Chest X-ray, PA view. Patient: 39 years old, sex M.
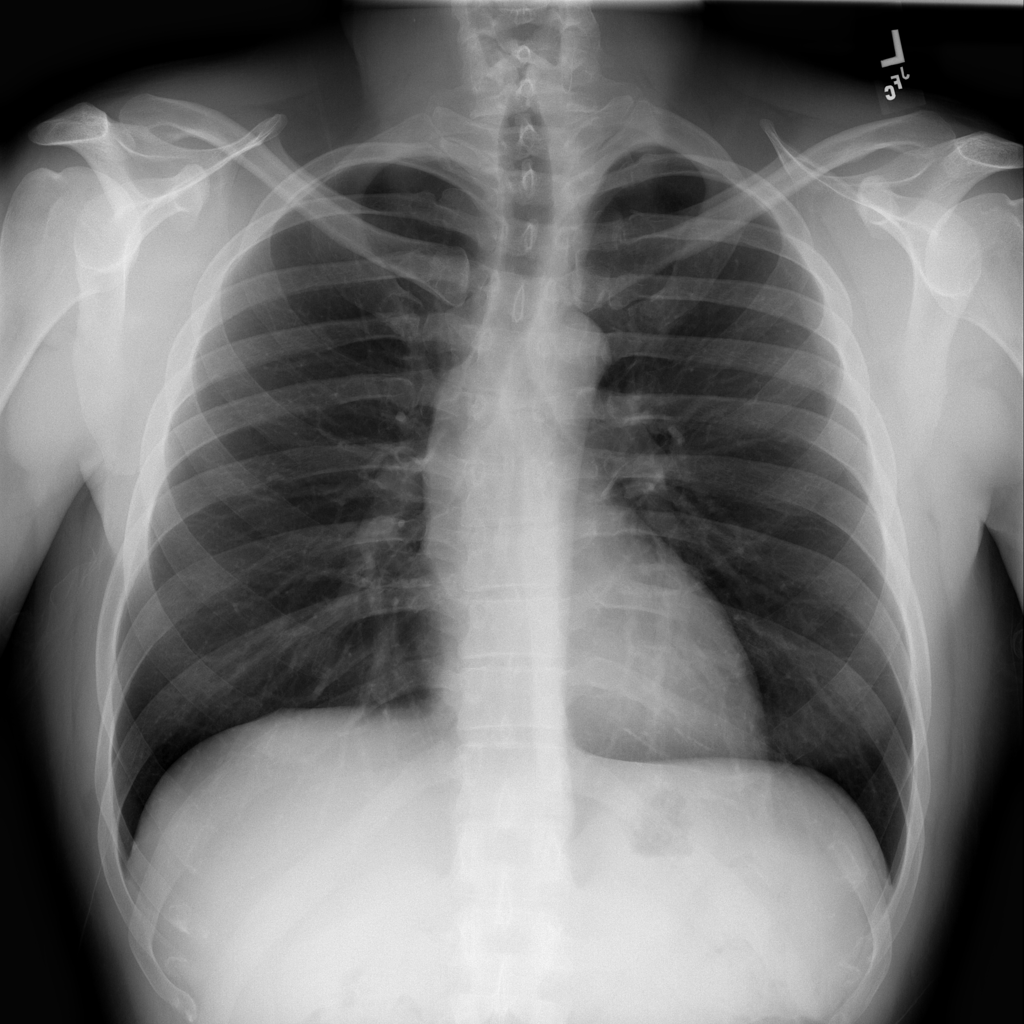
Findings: No Finding